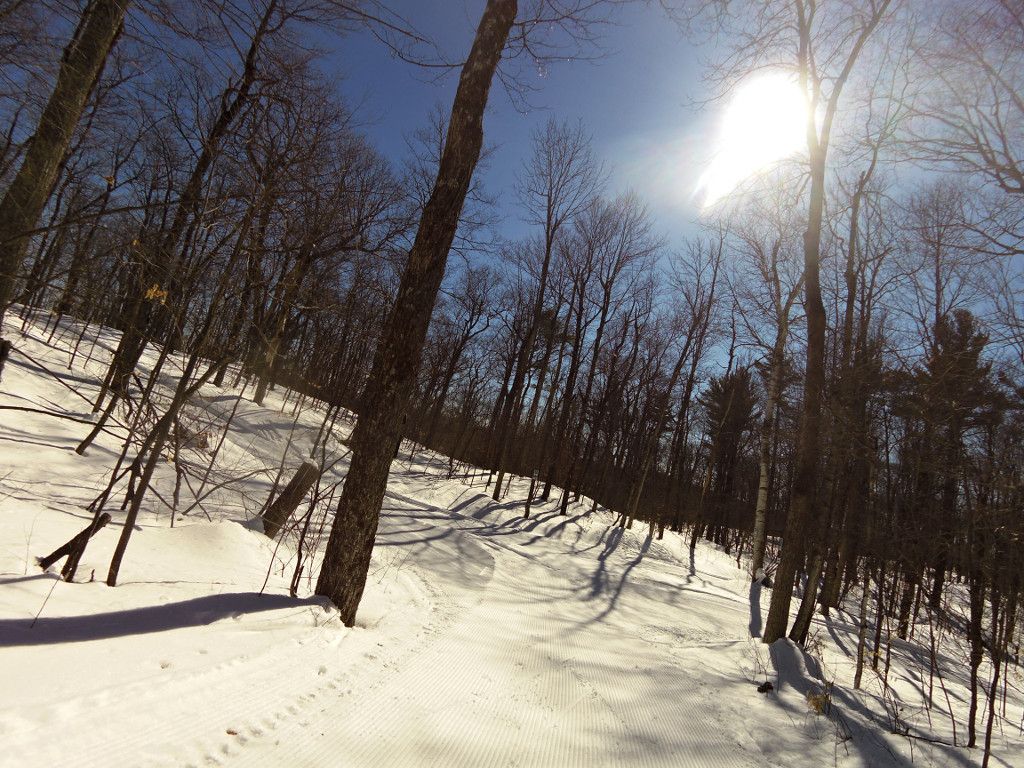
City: ottawa-gatineau